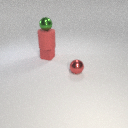
small red metal cube below large red rubber cylinder